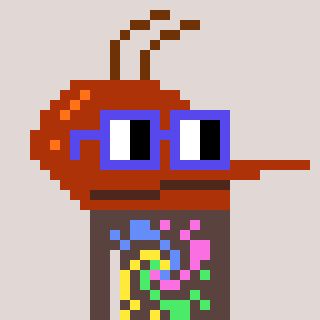
a pixel art character with square blue glasses, a mosquito-shaped head and a darkbrown-colored body on a warm background